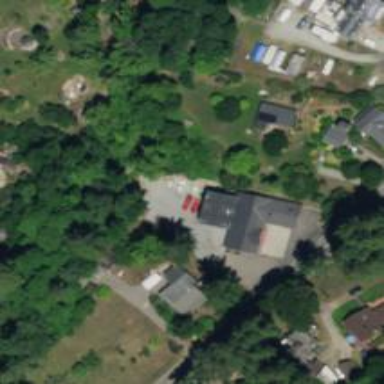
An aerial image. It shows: Fire station.